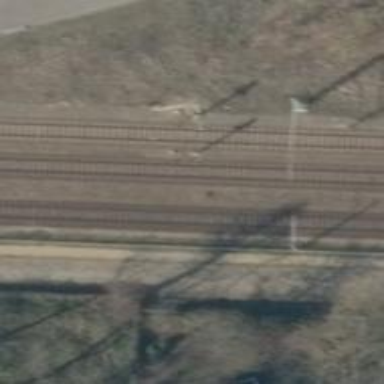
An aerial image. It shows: Railway signal.